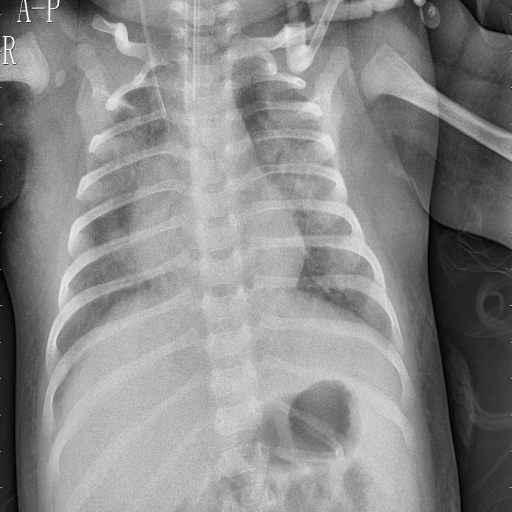
Finding: PNEUMONIA